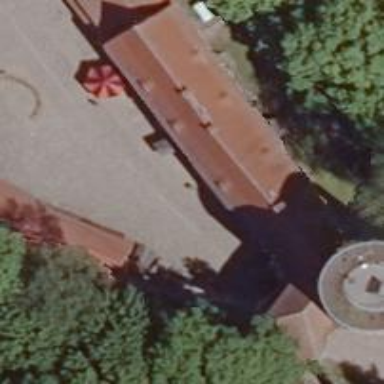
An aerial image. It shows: Hostel for tourism.